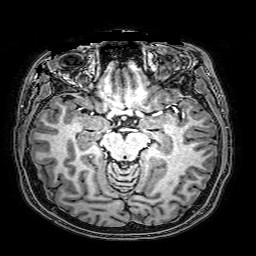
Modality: T1w
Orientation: coronal
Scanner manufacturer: philips
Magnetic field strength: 3 T
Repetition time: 0.0096 s
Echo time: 0.0046 s